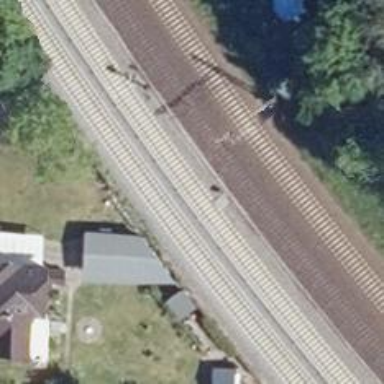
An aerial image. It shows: Railway signal.